Question: I am trying to create a square of 6 * 6 input box in a html page. In order to position them, I use divs and css:
'''
<div class="boxes">
<div class="box_0_0"><input... ></div>
<div class="box_0_1"><input... ></div>
<div class="box_0_2"><input... ></div>
<div class="box_0_3"><input... ></div>
...
<div class="box_1_0"><input... ></div>
<div class="box_1_1"><input... ></div>
...
</div>
'''
where
'''
.boxes { position: relative; }
.box_0_0 { position: relative; float: left; top: 0px; left: 0px; width: 40px; height: 50px; }
.box_0_1 { position: relative; float: left; top: 0px; left: 50px; width: 40px; height: 50px; }
...
.box_1_0 { position: relative; float: left; top: 60px; left: 0px; width: 40px; height: 50px; }
.box_1_1 { position: relative; float: left; top: 60px; left: 50px; width: 40px; height: 50px; }
'''
but the result is not a square alignment:

How can I achieve this?
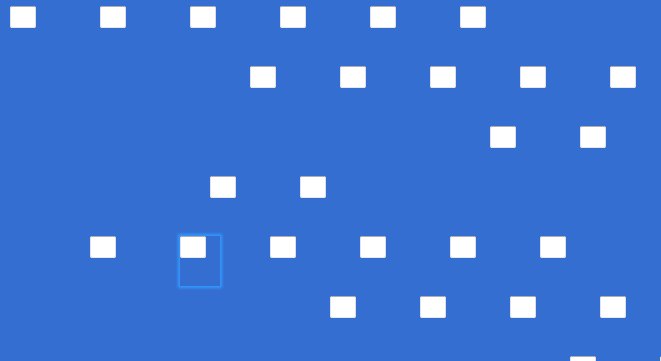
Answer: Take out 'float: left' and use 'position: absolute' instead of 'position: relative' on 'box_0_0' and the rest. Does that work?